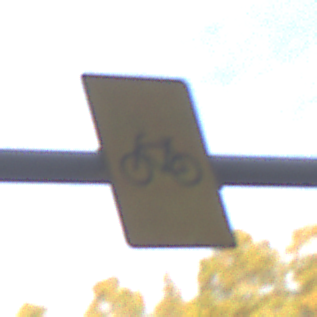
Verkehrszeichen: RadverkehrOhnePfeilsymbol
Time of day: MorningAfternoon
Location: Outdoor (Suburban)
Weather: PartlyCloudy
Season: NotSpecified
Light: Natural